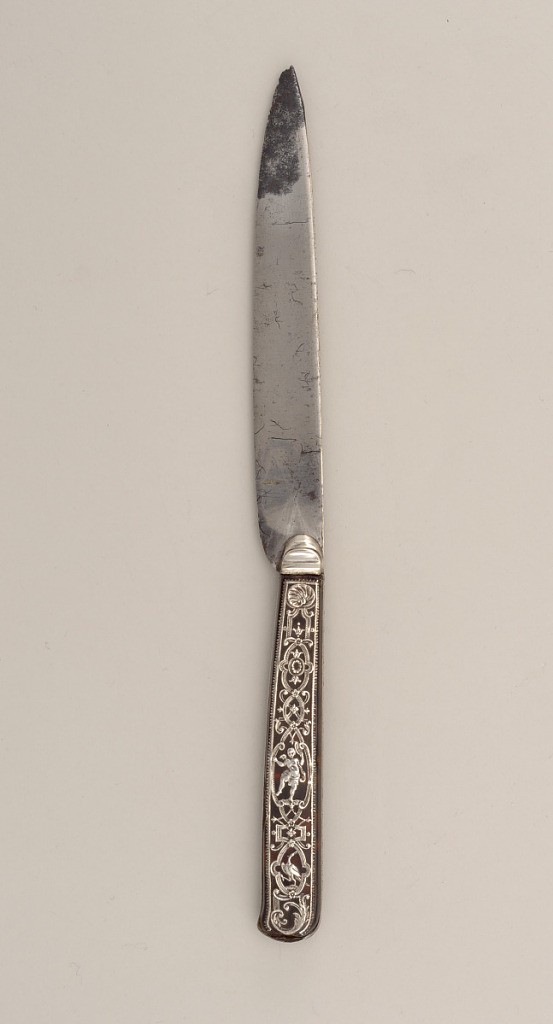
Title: Knife with Silver and Tortoise-Shell Handle
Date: ca. 1800
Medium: steel, tortoise-shell, silver, wood
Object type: knife
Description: Blade has straight upper edge, tapering towards the point.  Drop bolster straight handle with flaring end. Tortoise-shell attached to wood core, decorated on front and back with tortoise shell, inlaid with silver. Scrolls, scallops acanthus leaves, a squirrel and a man in costume on one side; a bird and a nude figure on the reverse.